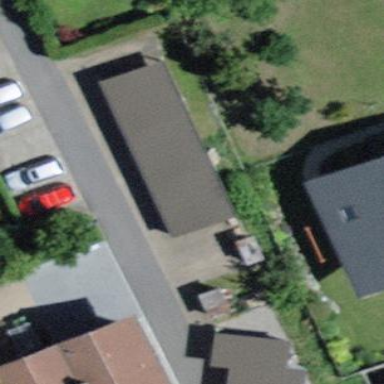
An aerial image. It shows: View of roof of building.